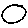
Label: circle